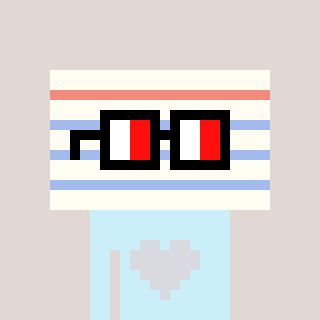
a pixel art character with square glasses with black frames and red eyes, a empty notebook page-shaped head and a cold-colored body on a warm background